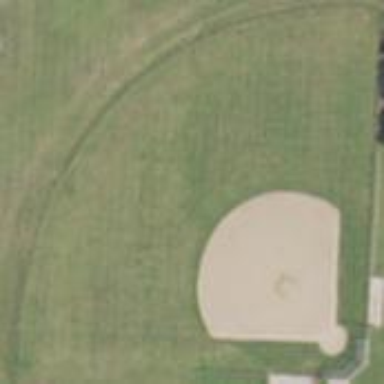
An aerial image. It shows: Baseball pitch for leisure and sports activities.